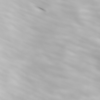
Label: not_dusty